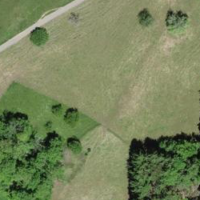
EUNIS habitat code: 25
Species observed at this site:
Milvus milvus
Buteo buteo
Falco tinnunculus